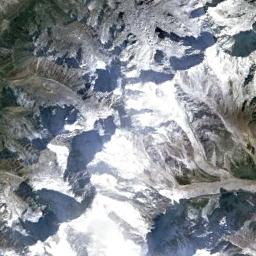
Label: snowberg